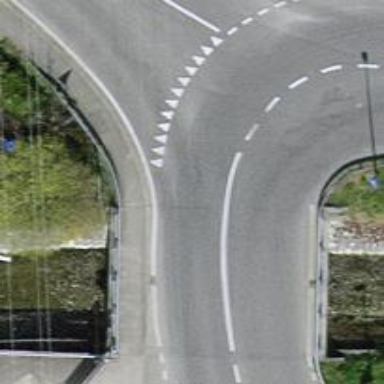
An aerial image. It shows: Tertiary road with asphalt surface and sidewalk.